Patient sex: M
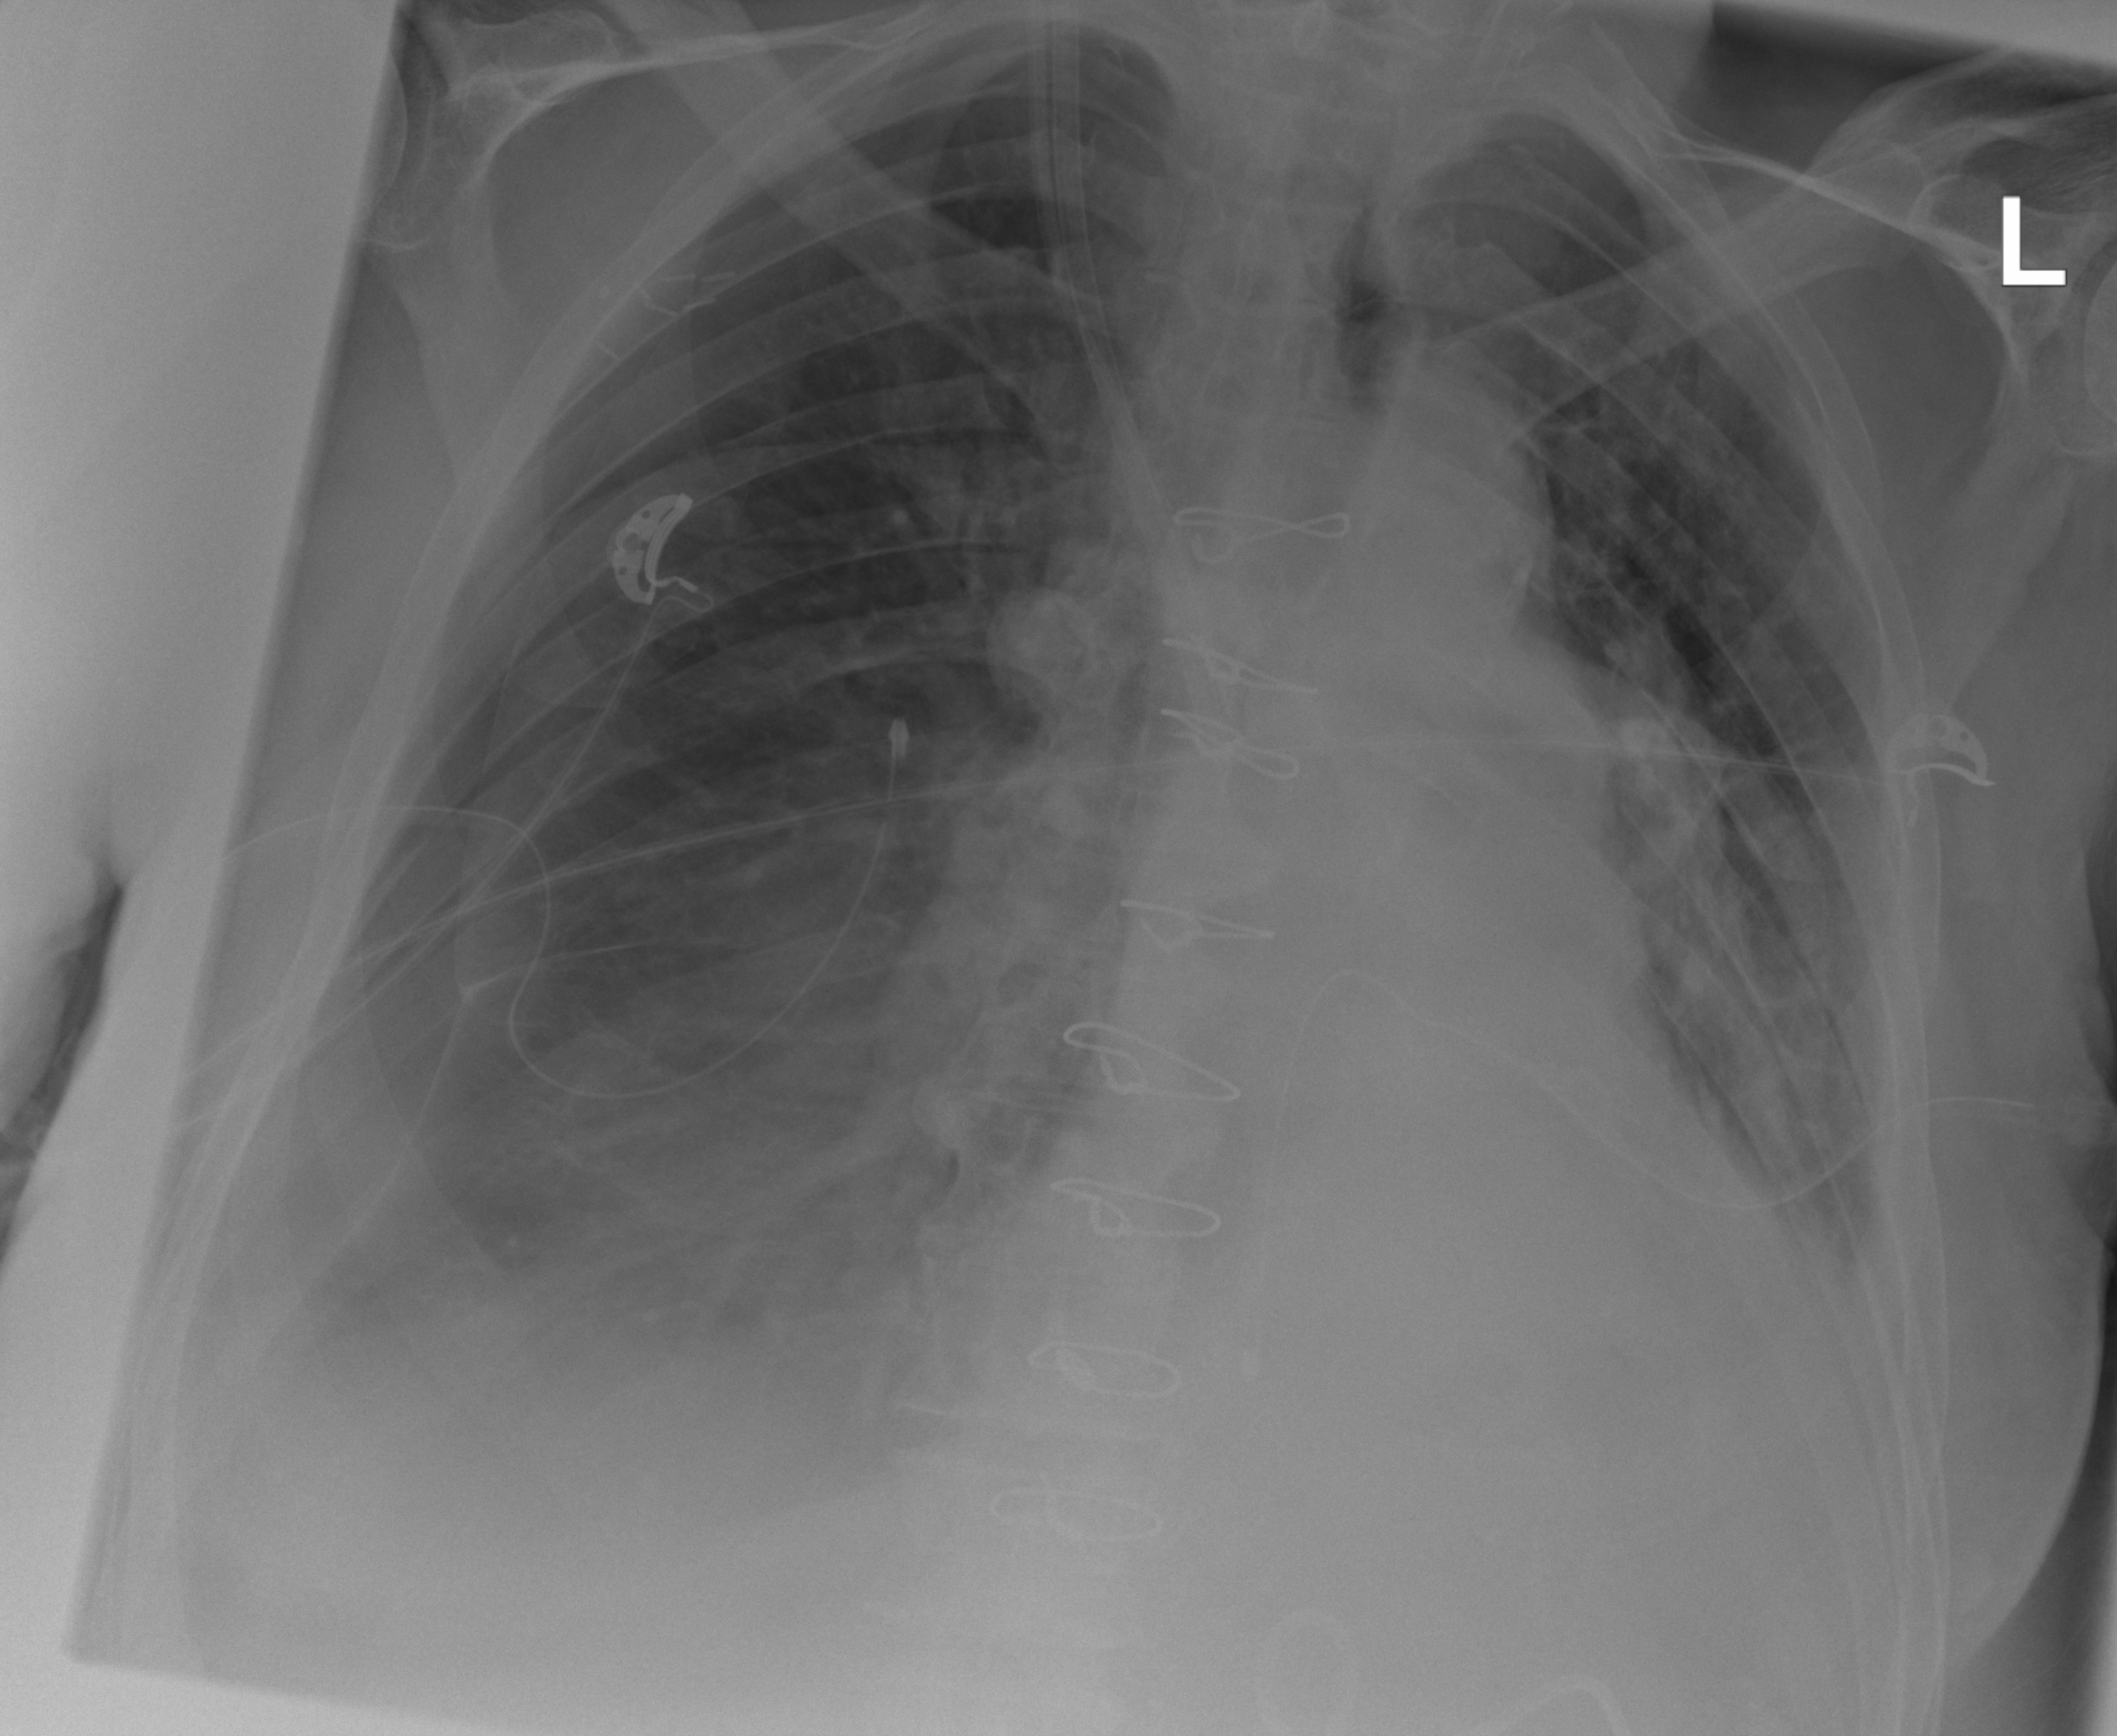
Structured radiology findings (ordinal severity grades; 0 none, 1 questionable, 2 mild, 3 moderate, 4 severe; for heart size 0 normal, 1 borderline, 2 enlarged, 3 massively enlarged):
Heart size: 2
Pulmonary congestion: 1
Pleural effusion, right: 2
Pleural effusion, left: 2
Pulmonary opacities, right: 0
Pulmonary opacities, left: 0
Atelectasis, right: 3
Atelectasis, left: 2